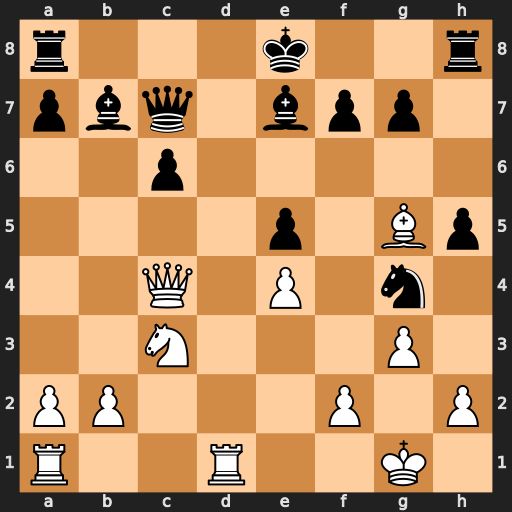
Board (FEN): r3k2r/pbq1bpp1/2p5/4p1Bp/2Q1P1n1/2N3P1/PP3P1P/R2R2K1
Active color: w
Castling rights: kq
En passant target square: -
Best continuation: Nd5 Qa5 Nxe7